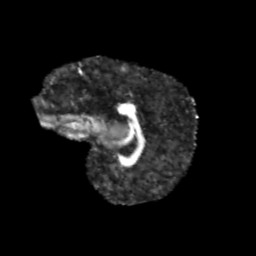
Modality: FA
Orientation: sagittal
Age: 13
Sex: male
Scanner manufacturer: siemens
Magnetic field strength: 3 T
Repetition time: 3.8 s
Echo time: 0.07 s